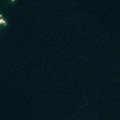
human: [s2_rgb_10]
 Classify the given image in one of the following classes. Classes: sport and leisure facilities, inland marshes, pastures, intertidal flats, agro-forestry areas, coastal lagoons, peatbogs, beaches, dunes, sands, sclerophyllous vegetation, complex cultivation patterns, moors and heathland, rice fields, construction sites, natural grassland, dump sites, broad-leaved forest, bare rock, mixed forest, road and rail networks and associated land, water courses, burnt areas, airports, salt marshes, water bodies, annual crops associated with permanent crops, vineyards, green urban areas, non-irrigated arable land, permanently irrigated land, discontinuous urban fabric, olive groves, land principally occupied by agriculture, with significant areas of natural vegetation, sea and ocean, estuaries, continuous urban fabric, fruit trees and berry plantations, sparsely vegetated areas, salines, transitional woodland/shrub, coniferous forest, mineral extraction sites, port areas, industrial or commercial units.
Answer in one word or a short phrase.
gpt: sea and ocean